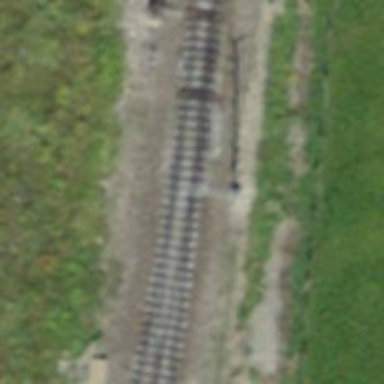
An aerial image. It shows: Railway switch.